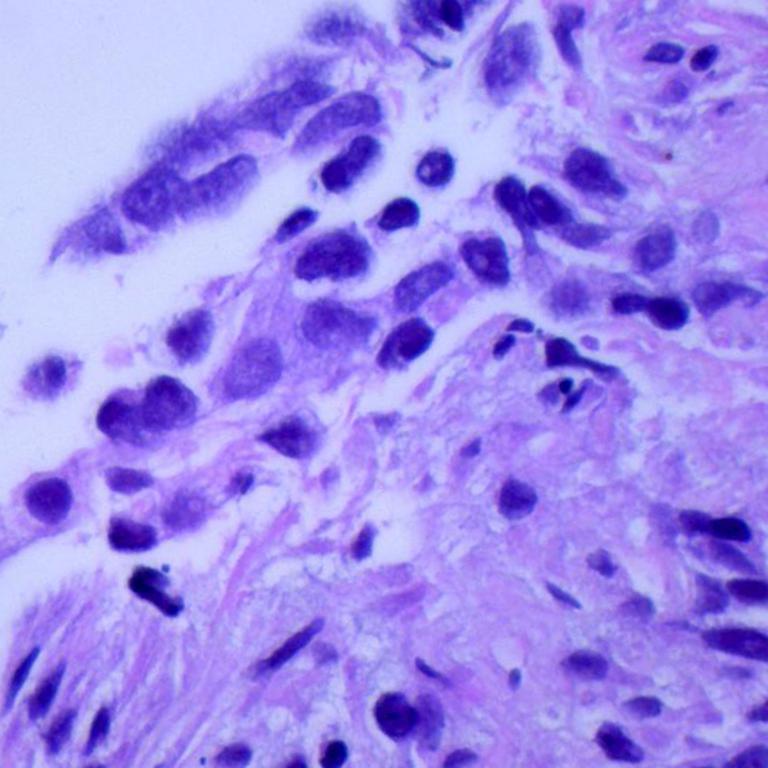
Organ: lung
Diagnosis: adenocarcinomas